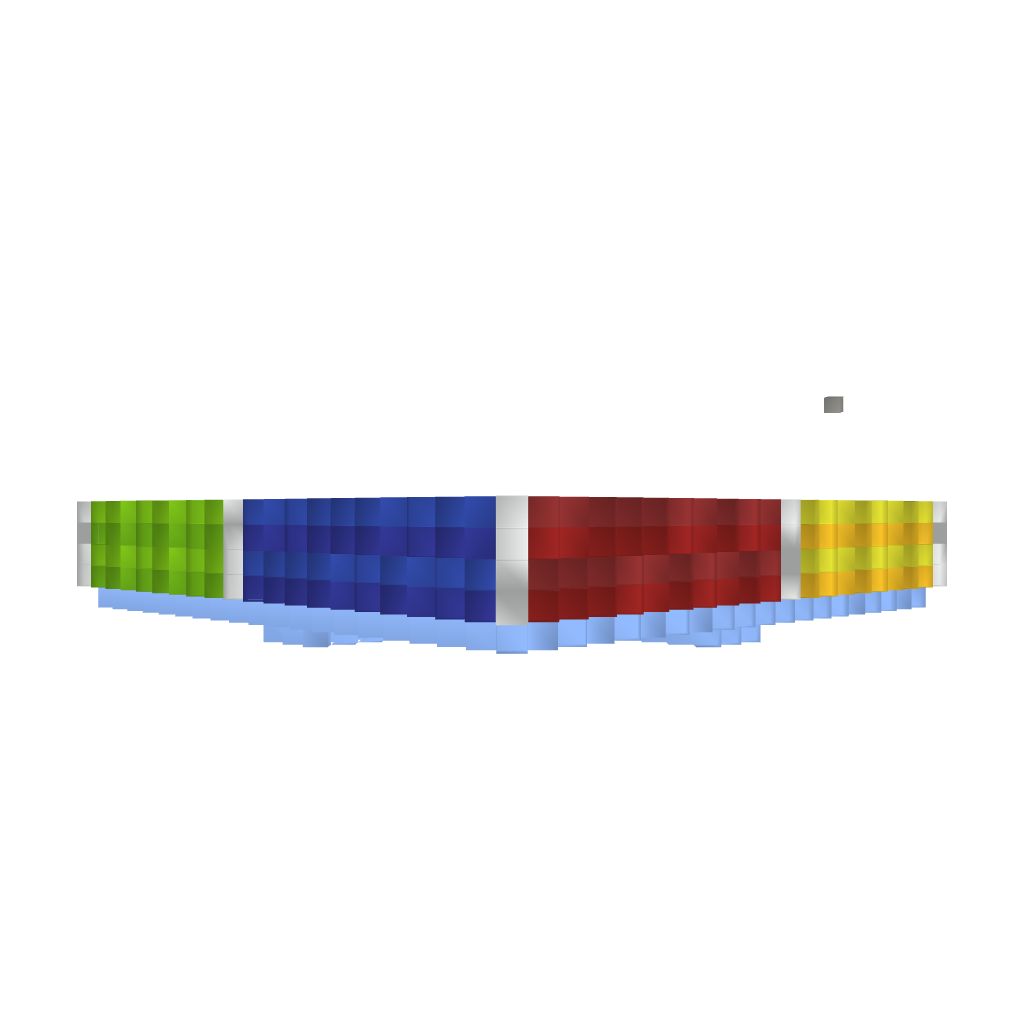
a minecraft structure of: Color Shuffle Tri 1.7.2